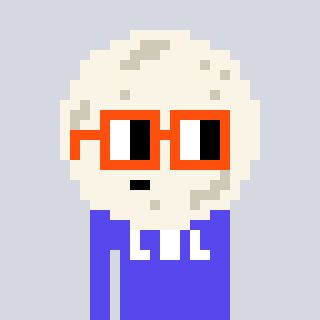
a pixel art character with square orange glasses, a moon-shaped head and a computerblue-colored body on a cool background